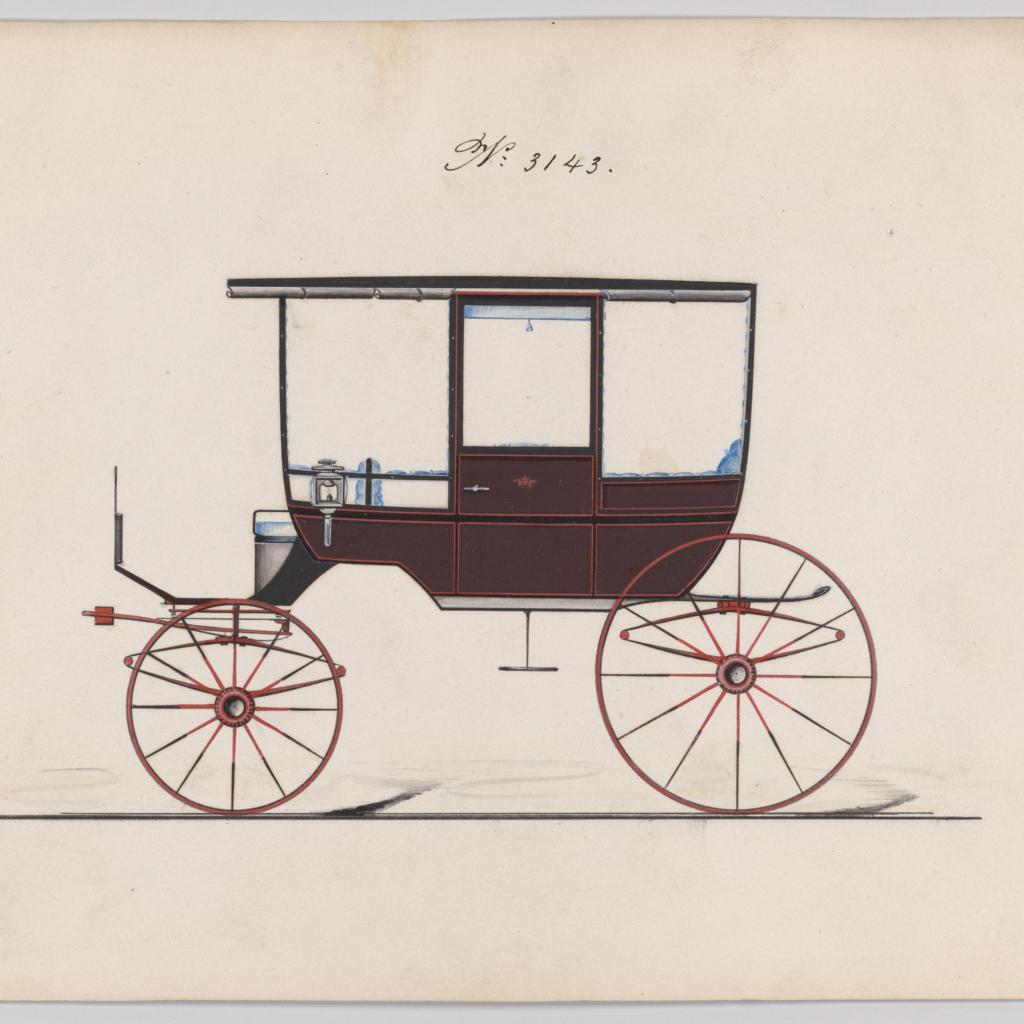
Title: Design for 6 seat Rockaway, no. 3143
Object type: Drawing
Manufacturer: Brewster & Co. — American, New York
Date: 1875
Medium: Pen and black ink, watercolor and gouache with gum arabic
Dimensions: Sheet: 6 13/16 x 9 7/8 in. (17.3 x 25.1 cm)
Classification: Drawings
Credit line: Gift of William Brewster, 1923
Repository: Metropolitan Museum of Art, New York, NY